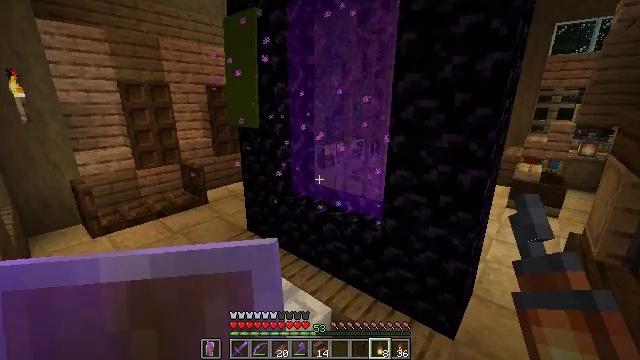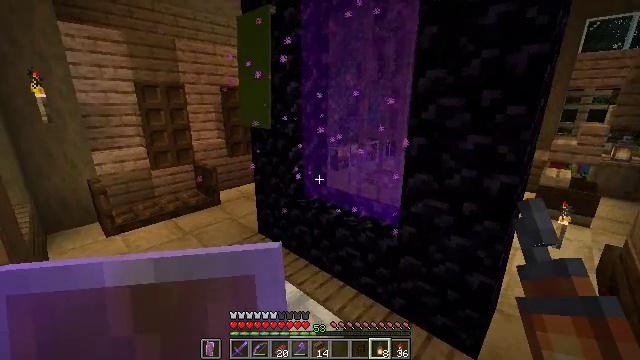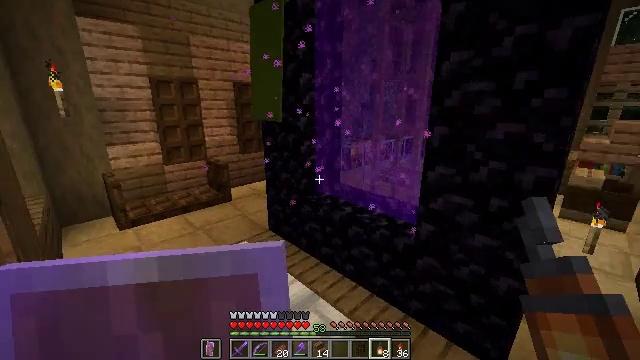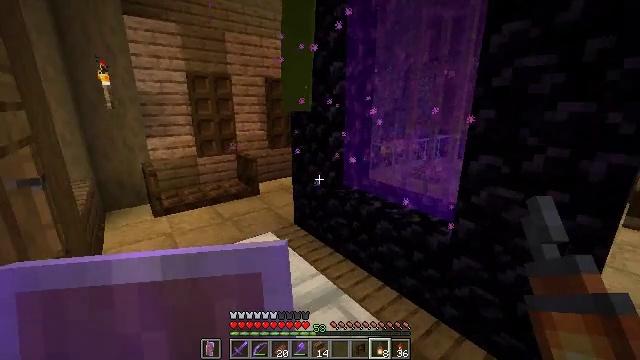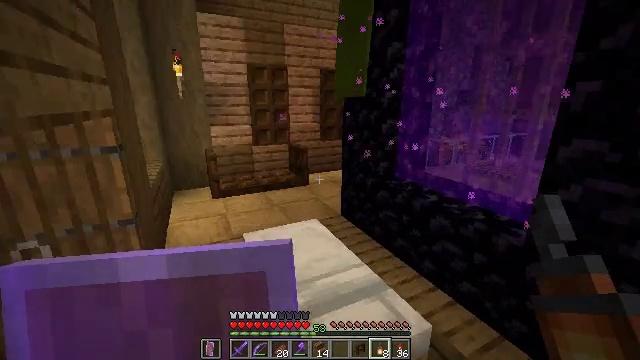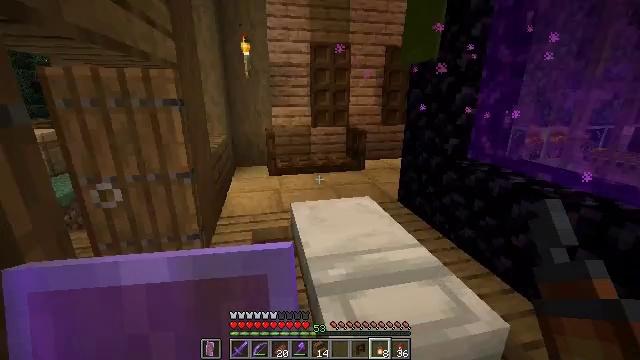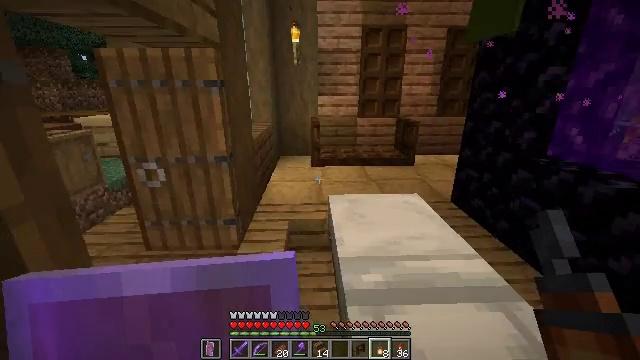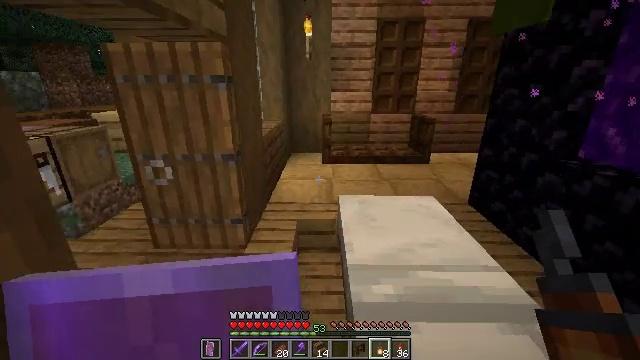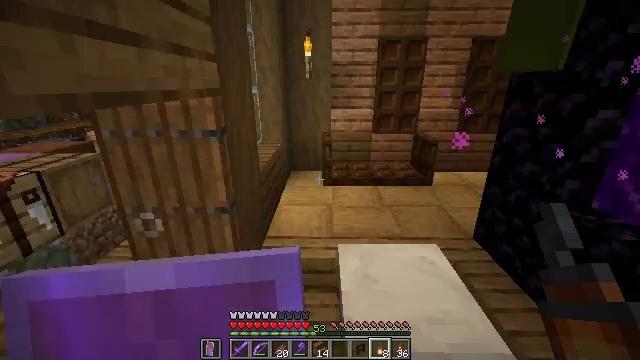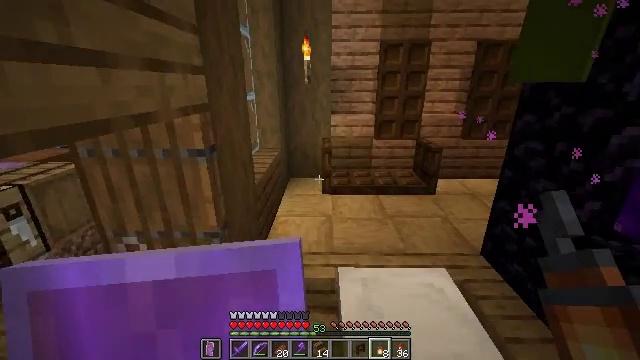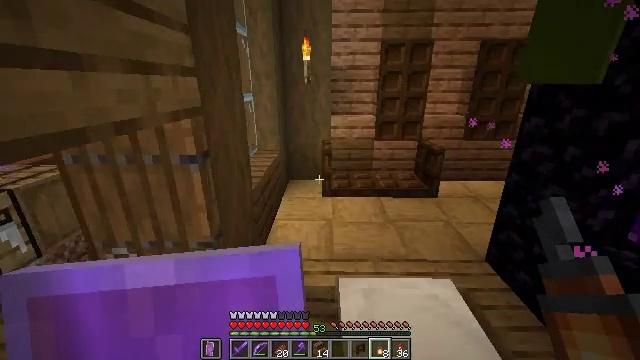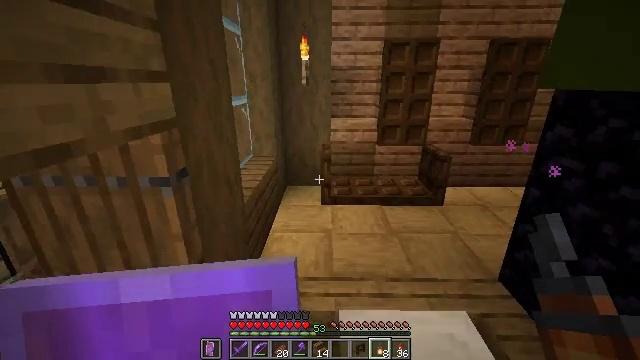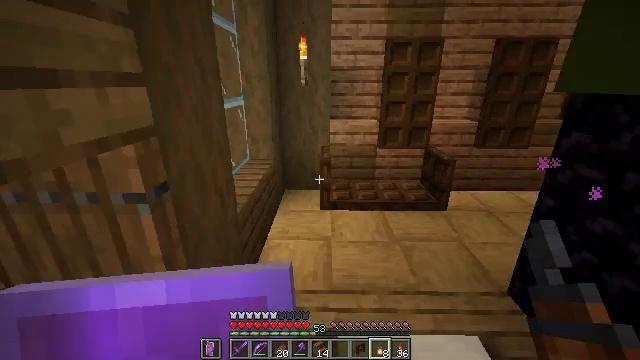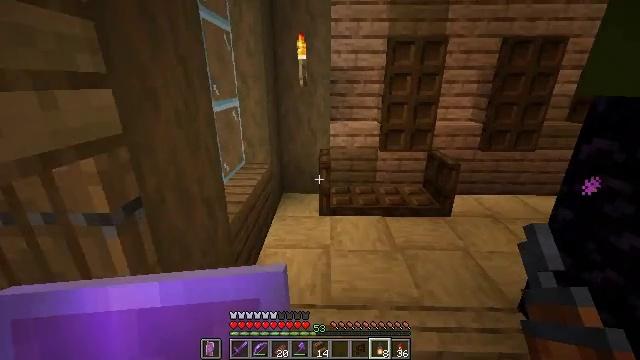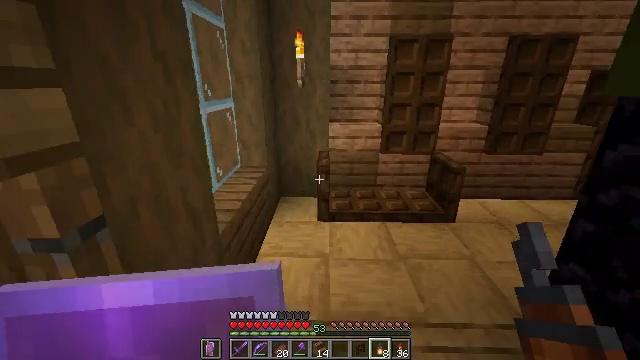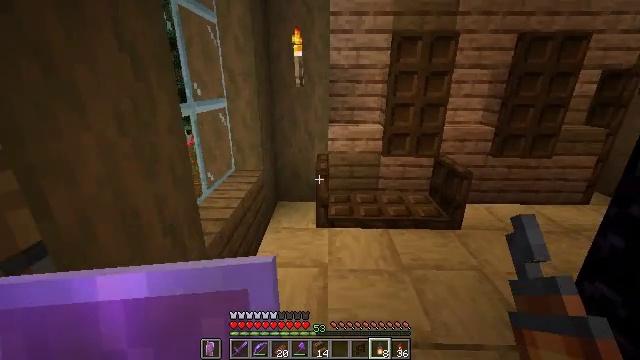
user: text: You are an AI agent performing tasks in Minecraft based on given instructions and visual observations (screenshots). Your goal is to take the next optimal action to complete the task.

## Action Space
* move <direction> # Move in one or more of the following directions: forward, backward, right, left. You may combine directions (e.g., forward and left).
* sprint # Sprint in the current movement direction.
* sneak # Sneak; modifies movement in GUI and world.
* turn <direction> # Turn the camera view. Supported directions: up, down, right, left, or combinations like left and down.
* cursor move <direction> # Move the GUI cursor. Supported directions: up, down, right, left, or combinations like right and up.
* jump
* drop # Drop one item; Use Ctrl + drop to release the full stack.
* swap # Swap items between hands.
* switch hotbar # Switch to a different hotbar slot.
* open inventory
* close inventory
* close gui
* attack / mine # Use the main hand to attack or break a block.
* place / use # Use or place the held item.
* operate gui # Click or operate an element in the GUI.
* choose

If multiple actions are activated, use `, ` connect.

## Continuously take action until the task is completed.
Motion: motion action
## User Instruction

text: Mine the campfire to collect it.
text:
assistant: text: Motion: move forward, turn left
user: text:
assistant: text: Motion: move forward, turn left
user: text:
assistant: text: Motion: move forward, turn left
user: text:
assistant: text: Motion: move forward, turn left
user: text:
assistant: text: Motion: move forward, turn left and down
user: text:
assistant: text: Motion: move forward, turn left and down
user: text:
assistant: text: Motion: move forward, turn left
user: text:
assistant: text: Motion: move forward
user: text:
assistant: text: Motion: move forward
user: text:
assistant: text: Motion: move forward
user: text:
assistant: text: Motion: move forward
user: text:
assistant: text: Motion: move forward
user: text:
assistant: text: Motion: move forward
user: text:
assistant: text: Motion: move forward
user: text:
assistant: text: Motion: move forward
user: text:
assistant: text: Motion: move forward
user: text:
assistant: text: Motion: move forward
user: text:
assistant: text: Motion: move forward
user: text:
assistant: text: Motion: move forward
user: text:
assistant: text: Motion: move forward
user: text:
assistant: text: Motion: move forward
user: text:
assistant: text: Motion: move forward
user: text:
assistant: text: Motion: move forward
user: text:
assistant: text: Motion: move forward
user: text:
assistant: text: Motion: move forward
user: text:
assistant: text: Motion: move forward
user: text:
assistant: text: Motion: move forward
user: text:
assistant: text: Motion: move forward and move left, turn right
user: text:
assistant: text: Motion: move forward and move left, turn right and up
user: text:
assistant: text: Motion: move forward and move left, turn right and up